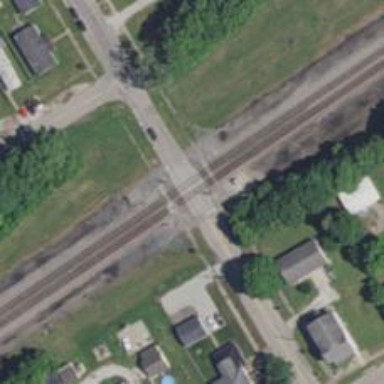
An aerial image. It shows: Level crossing along the railway.